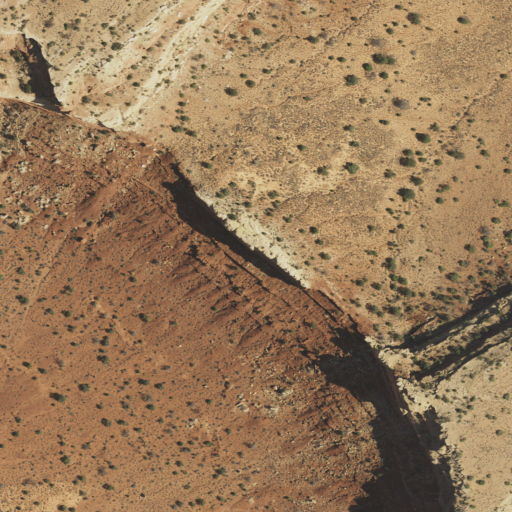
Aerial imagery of gap in Utah named Indian Head Pass containing shrub, evergreen forest, and open development